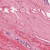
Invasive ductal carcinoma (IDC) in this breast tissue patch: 0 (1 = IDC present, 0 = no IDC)